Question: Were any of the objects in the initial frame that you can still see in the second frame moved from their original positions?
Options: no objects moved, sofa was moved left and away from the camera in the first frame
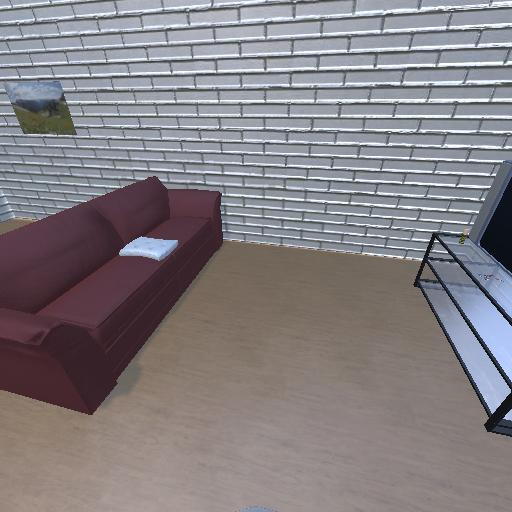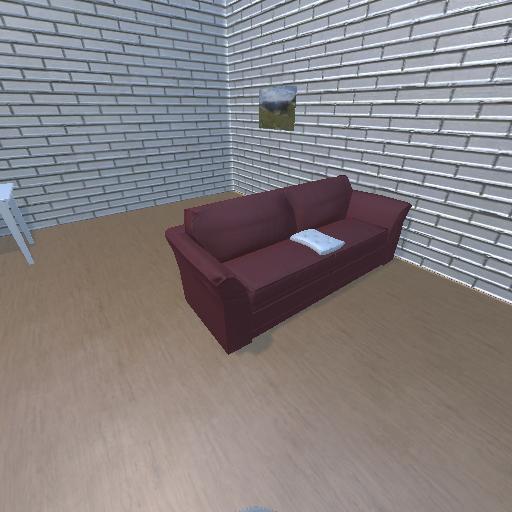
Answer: no objects moved